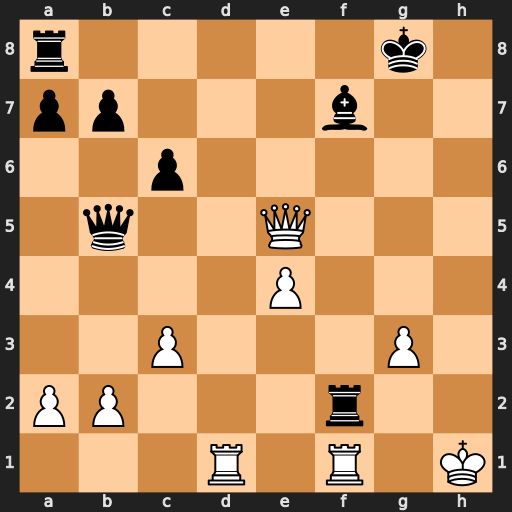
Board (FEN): r5k1/pp3b2/2p5/1q2Q3/4P3/2P3P1/PP3r2/3R1R1K
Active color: w
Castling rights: -
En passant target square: -
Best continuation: Qxb5 cxb5 Rxf2